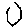
Label: hexagon